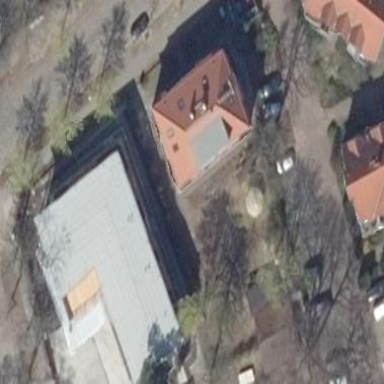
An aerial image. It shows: Hipped roof on apartment building.